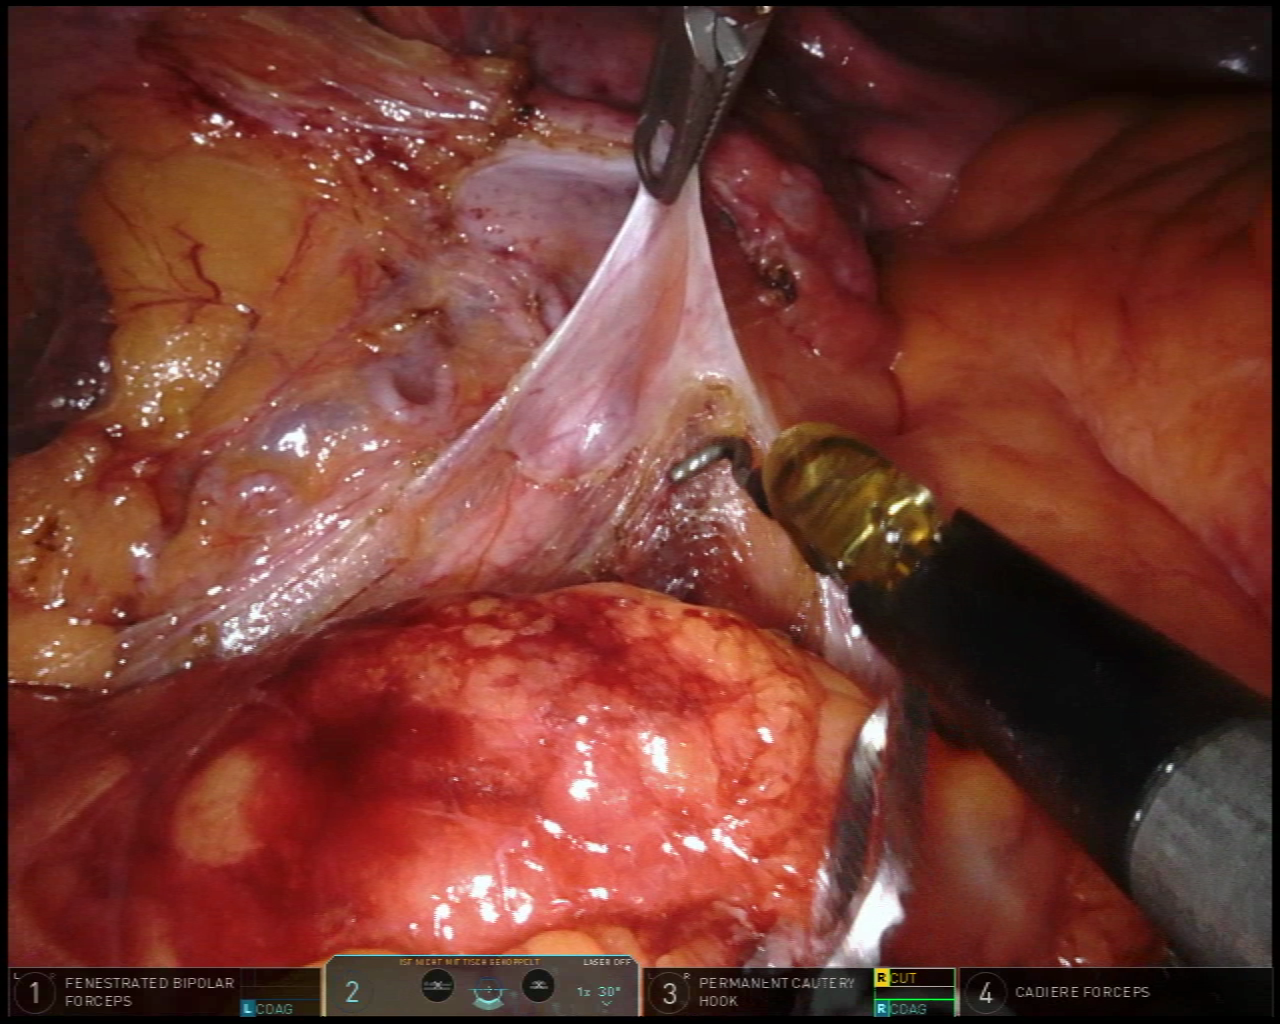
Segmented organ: ureter
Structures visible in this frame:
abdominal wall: yes
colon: no
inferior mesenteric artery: no
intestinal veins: no
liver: no
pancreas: no
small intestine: no
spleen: no
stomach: no
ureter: yes
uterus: yes
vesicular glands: no